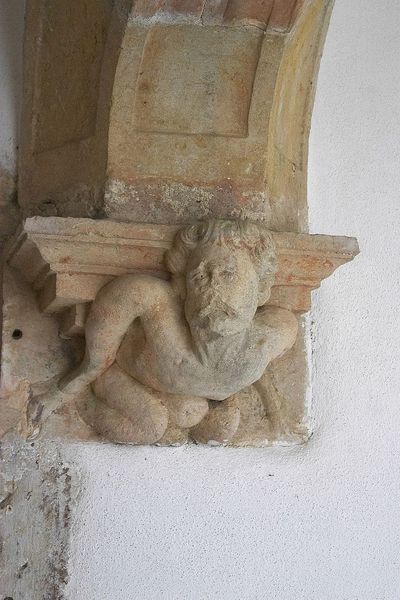
Titel: Christusritterkloster, auch Templerritterburg, Convento da Ordem de Cristo, in Tomar
Standort: Tomar, Convento da Ordem de Cristo (EU - P - Ribatejo)
Schlagwörter: kopf, kämpfer, mann, nackt, schatten, weiß, braun, nase, stirn, säule, bart, wand, architektur, arm, arme, augen, gesicht, sockel, stein, kirche, figur, kinn, locken, schultern, rund, engel, putte, relief, kauern, bogen, last, mauer, erosion, zerstörung, dick, detail, knie, tor, foto, penis, knabe, loch, knien, kapitell, atlant, sandstein, qual, lastenträger, mittelalter, romanik, zerstört, träger, verputz, kapitel, kalk, abgetragen, bärtiger, beschädigt, atlas, dübel, knäblein, kämüfer, kapitellträger